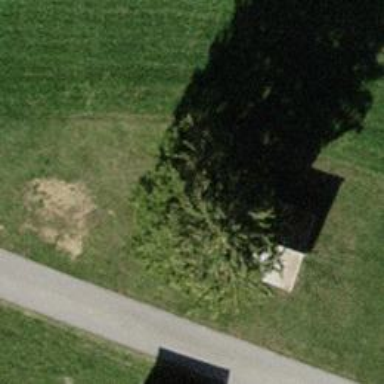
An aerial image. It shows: Needle-leaved tree in natural setting.